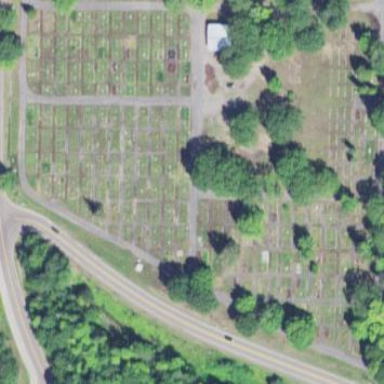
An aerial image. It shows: Cemetery.